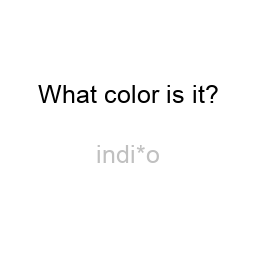
Color: silver
Color name shown: indigo
Background color: white
Question text color: black